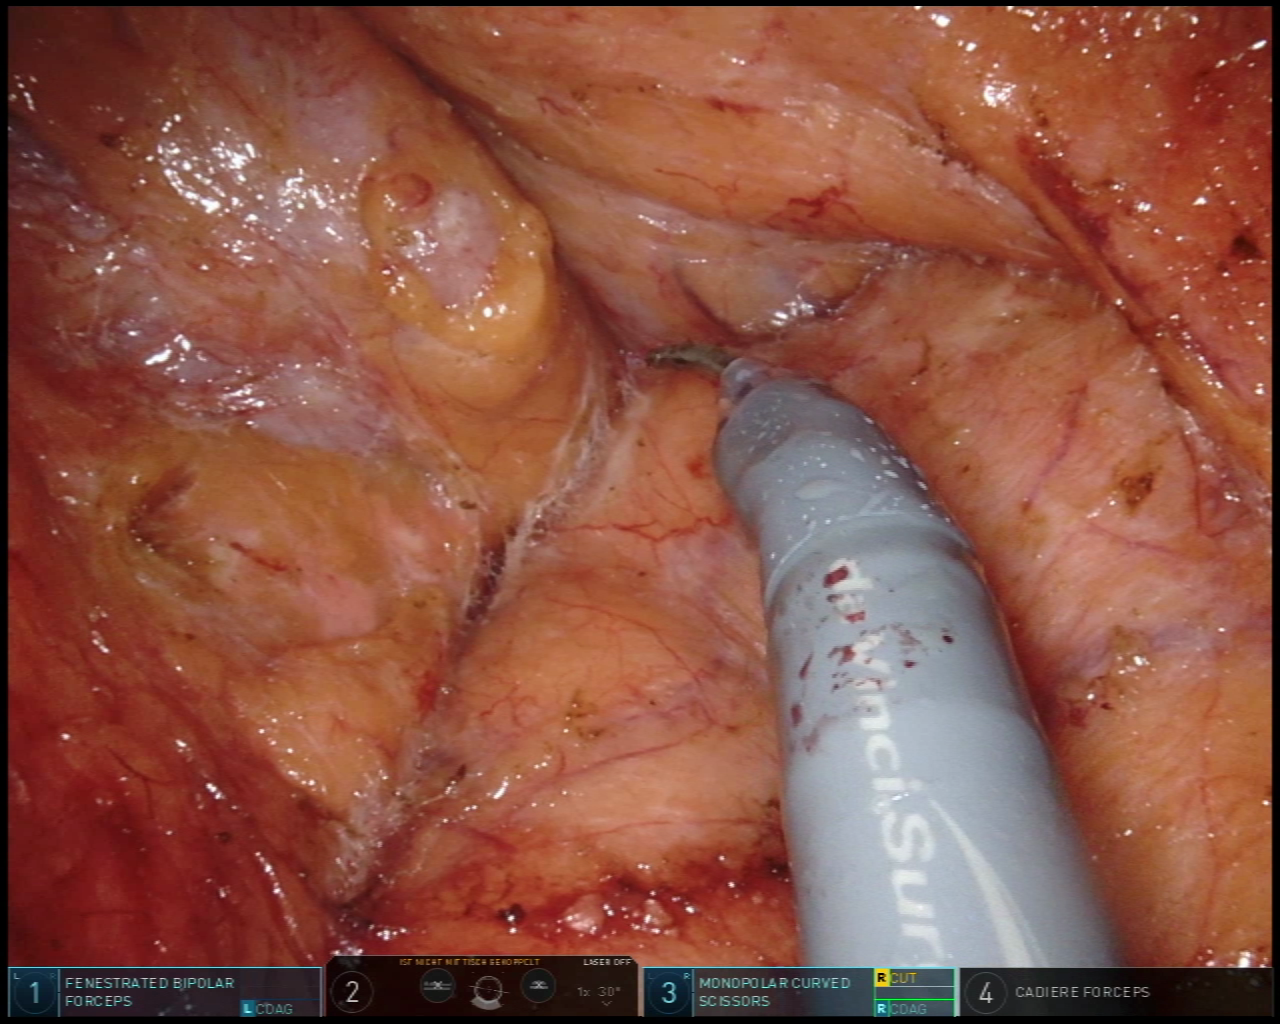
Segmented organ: pancreas
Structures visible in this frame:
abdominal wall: no
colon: yes
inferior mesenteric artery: no
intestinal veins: no
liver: no
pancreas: yes
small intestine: no
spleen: no
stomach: no
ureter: no
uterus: no
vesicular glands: no